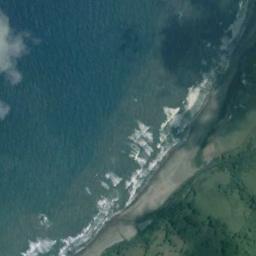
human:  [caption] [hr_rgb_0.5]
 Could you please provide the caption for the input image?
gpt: There are seagulls in the sea by the beach .

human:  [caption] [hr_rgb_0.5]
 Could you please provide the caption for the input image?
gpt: The beach is composed of blue seawater and a coast with dense green plants .

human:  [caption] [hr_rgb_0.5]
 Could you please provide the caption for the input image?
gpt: The green oceans and half cloudy and green land .

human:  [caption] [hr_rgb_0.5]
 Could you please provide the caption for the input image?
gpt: The beach with brown sand and dense green plants on the beach .

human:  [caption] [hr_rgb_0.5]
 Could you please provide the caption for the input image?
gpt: The grass is beside the beach .